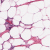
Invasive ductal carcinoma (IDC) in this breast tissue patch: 0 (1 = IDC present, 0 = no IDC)